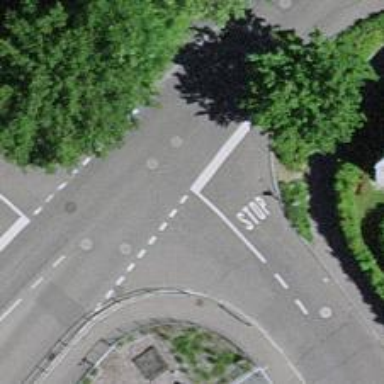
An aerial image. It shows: Road with stop sign.